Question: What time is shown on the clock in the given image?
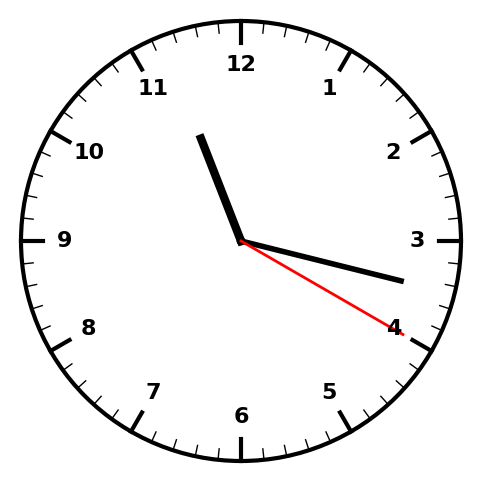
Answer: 11:17:20